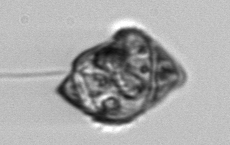
Label: Gyrodinium